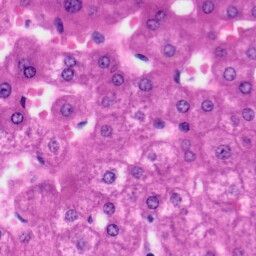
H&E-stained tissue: Liver